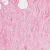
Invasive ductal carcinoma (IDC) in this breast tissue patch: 0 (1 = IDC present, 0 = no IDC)